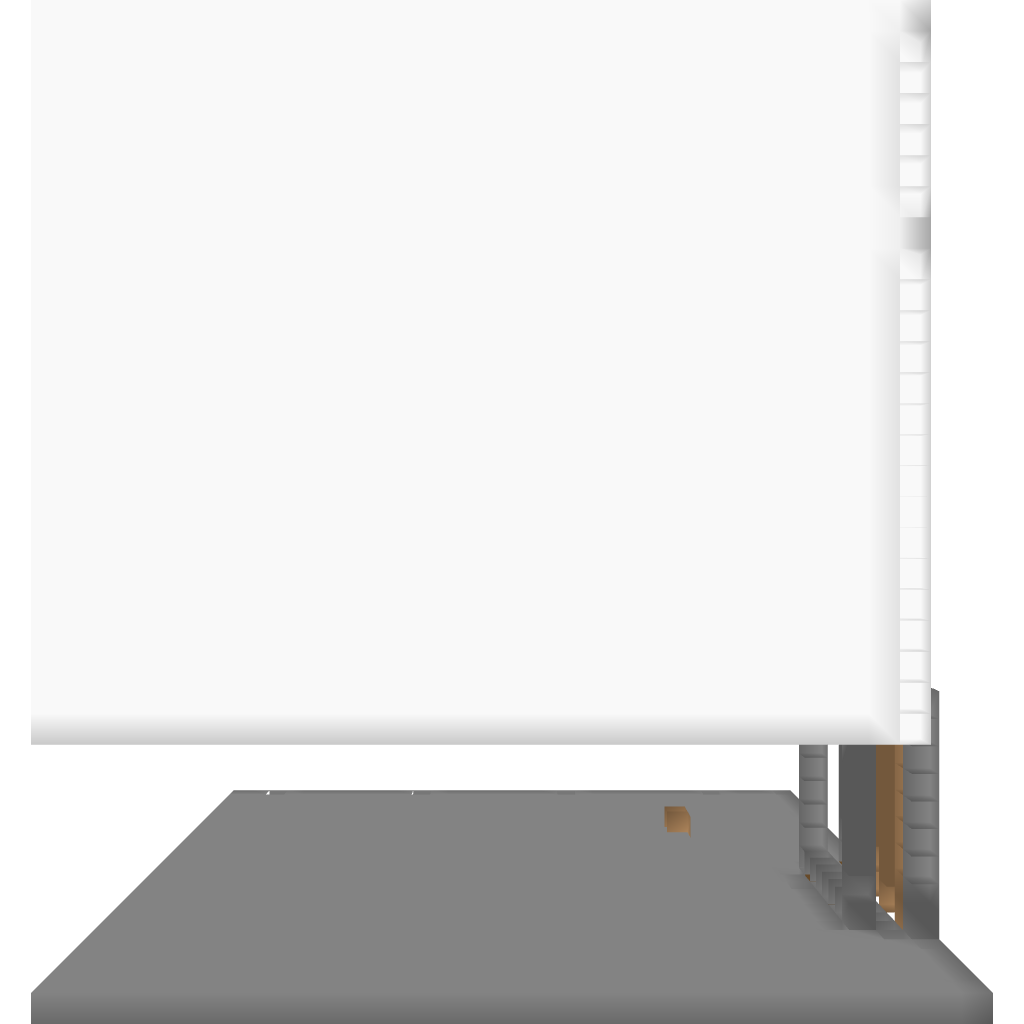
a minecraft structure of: Automatic Melon Farm bad low quality